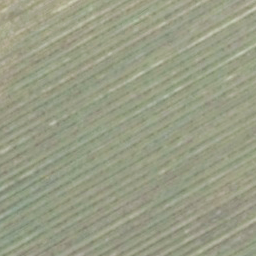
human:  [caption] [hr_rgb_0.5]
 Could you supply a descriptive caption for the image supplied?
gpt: There is a piece of farmland .

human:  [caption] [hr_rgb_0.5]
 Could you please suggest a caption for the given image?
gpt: There is a piece of cropland .

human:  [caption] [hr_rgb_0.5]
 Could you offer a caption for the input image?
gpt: It is a piece of farmland .

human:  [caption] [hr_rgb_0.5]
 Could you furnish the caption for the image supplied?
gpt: It is a piece of cropland .

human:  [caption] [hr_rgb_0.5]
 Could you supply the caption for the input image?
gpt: Here is a piece of farmland .